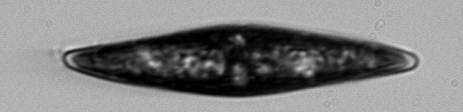
Label: Pleurosigma